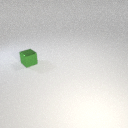
small green metal cube